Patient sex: M
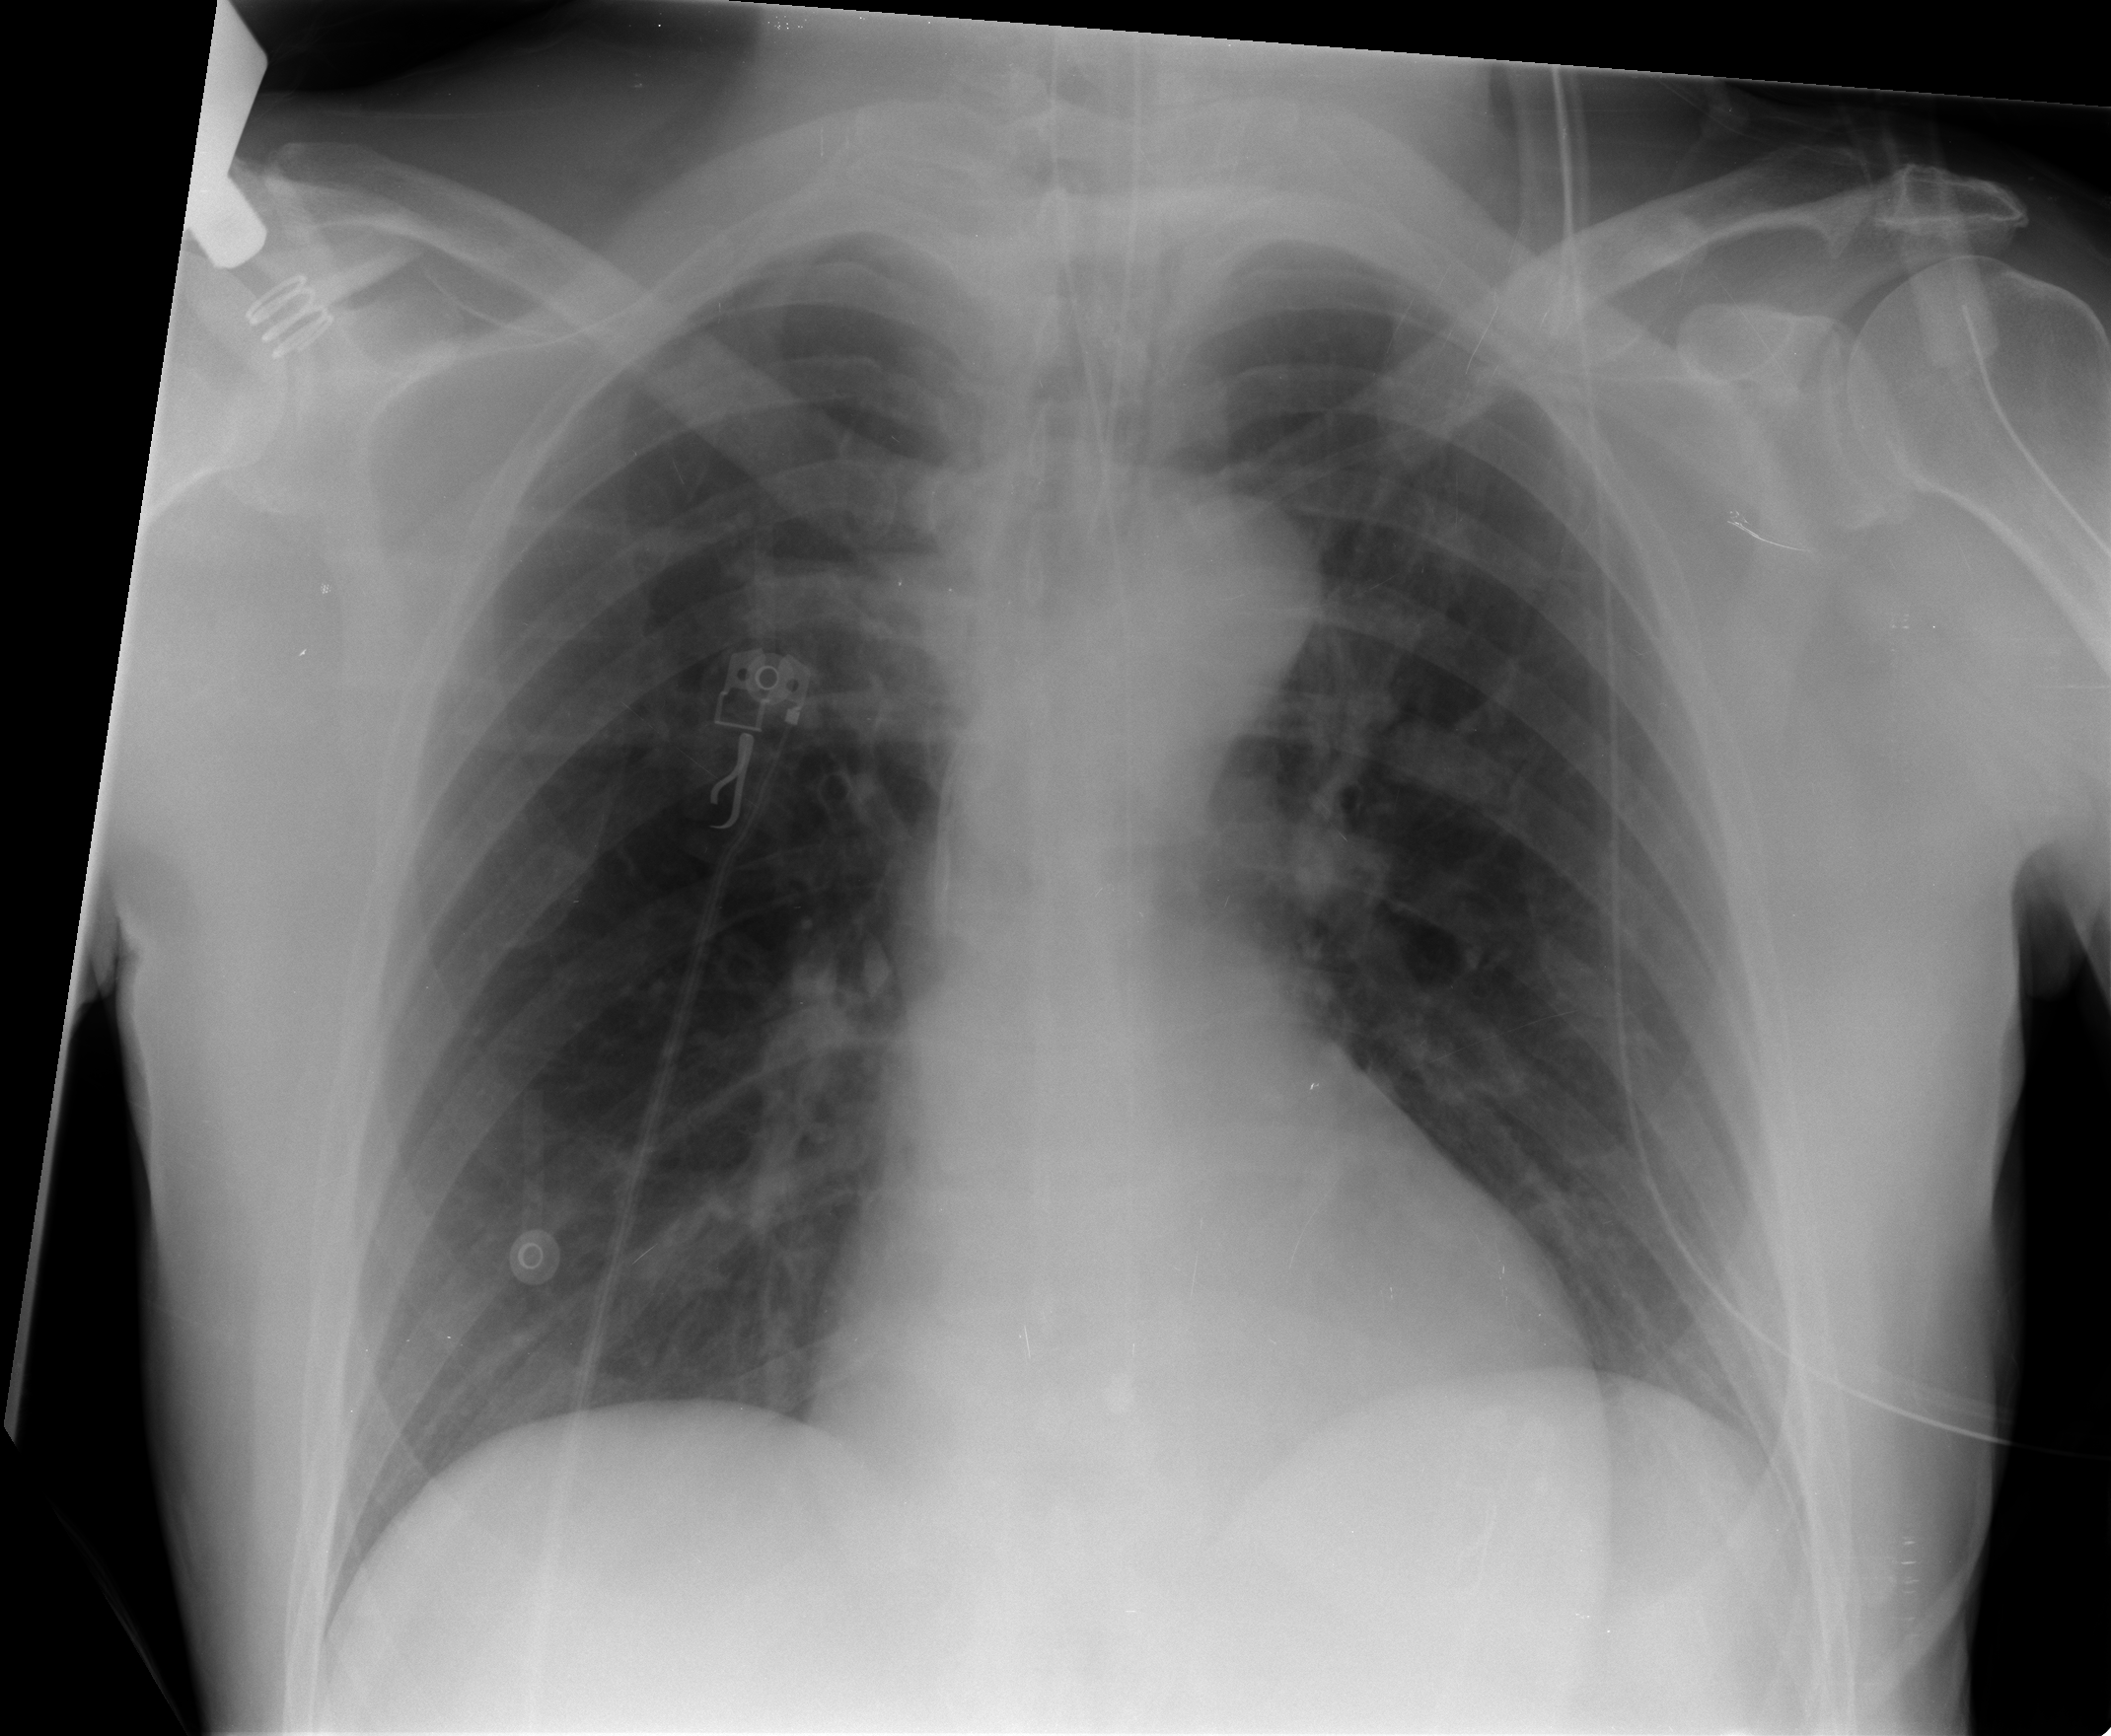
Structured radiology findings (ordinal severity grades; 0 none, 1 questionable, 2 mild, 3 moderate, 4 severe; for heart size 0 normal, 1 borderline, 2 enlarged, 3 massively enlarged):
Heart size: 2
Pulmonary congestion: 2
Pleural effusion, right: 0
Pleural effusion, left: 0
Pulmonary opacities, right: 0
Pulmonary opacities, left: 0
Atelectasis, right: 0
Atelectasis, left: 0